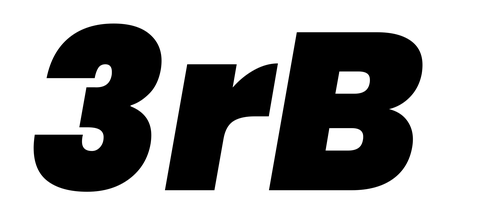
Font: Poppins-BlackItalic